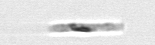
Label: Bacillariophyceae